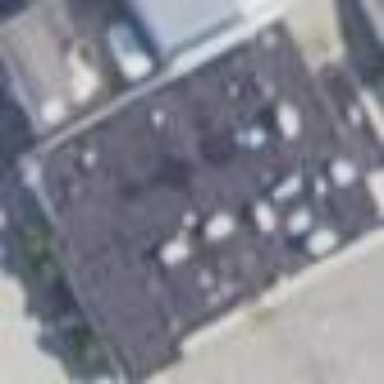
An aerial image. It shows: Commercial building.